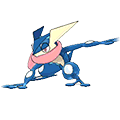
Pok\u00e9mon: greninja